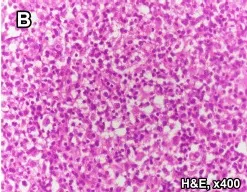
Pathological specimen. . (A,B) Biopsy sample obtained from the pituitary gland shows diffuse atypical lymphoid infiltration (hemotoxylin and eosin, x200; x400).
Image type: pathology (h&e)